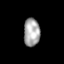
Tissue: skin
Cell type: Others
Senescence score: 0.6743
Nuclear area (px): 442
Mean DAPI intensity: 169.066